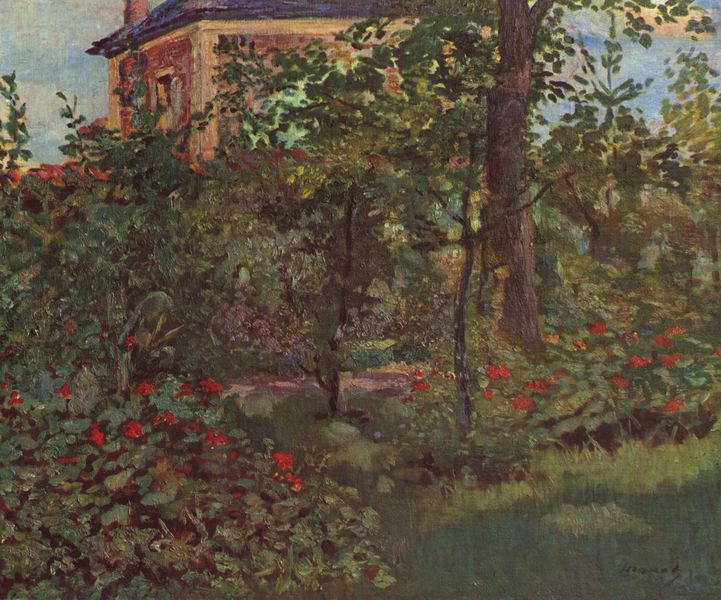
Titel: Eine Ecke im Garten von Bellevue
Künstler: Édouard Manet
Standort: Paris
Institution: Collection E. Rouart
Schlagwörter: baum, blau, blätter, dunkel, gemälde, himmel, schatten, wolken, bäume, gelb, grün, impressionismus, landschaft, ocker, äste, blume, blumen, braun, fenster, frankreich, glas, hell, hintergrund, licht, orange, schwarz, vordergrund, weiss, blüte, blüten, dach, gebäude, gras, haus, park, rasen, rose, rosen, rot, weg, wiese, wolke, zaun, expressionismus, malerei, signatur, öl, baumstamm, erde, gräser, natur, stamm, strauch, zweige, busch, büsche, sonne, sträucher, land, blatt, pflanzen, fensterläden, kamin, schornstein, garten, sommer, ruhe, ecke, süden, warm, mauer, ziegel, hecke, lila, violett, vegetation, idylle, impressionistisch, monet, büste, lavendel, gewächs, frühling, blühen, versteckt, durchblick, erdbeeren, mohn, gewächse, villa, quader, landhaus, buschwerk, blattwerk, beet, beete, blumenbeet, obstbäume, rabatte, kühl, dicht, schattig, zier, verdeckt, obstbaum, mittelgrund, verwachsen, wachsen, first, rabatten, nachwuchs, impressionsmus